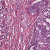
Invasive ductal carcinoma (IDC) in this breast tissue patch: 1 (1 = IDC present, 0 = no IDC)